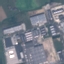
Label: Industrial